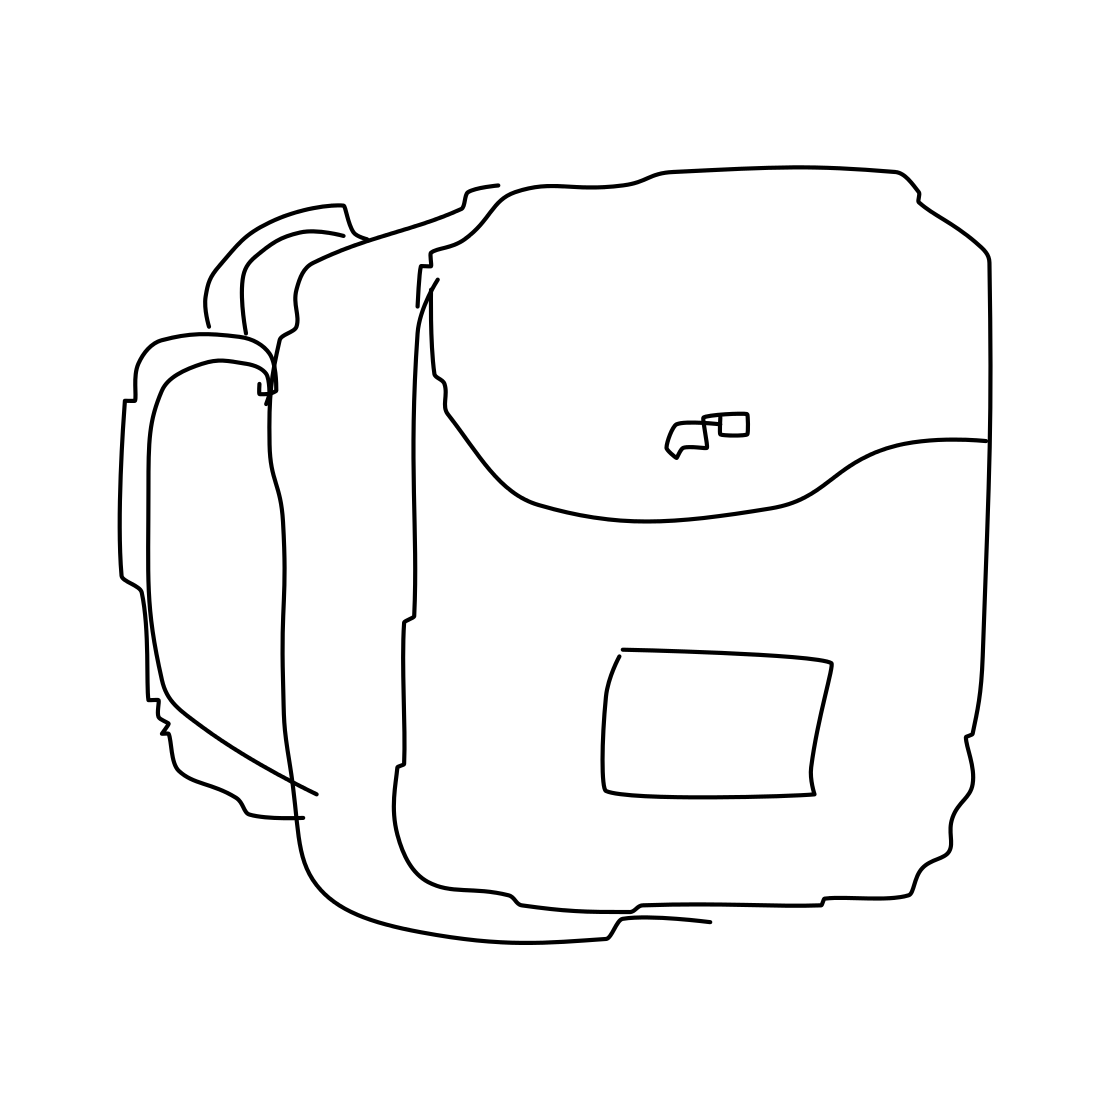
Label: backpack